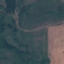
Label: Pasture